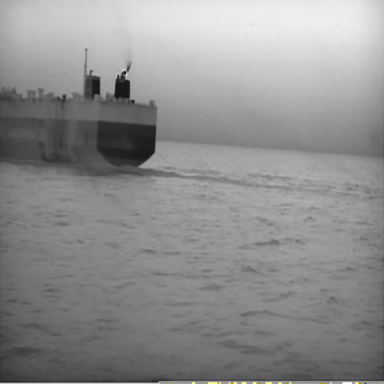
There is a fishing_boat in the infrared image.